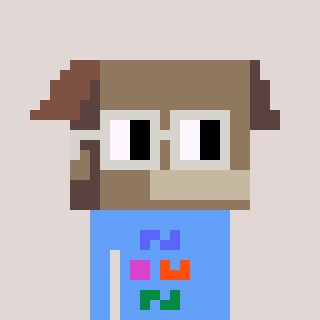
a pixel art character with square light gray glasses, a box-shaped head and a blue-colored body on a warm background